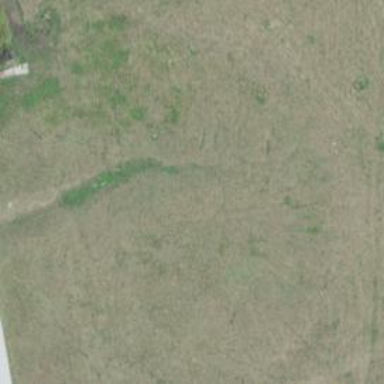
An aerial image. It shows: Abandoned railway.